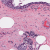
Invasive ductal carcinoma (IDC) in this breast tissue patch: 1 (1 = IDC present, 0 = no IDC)